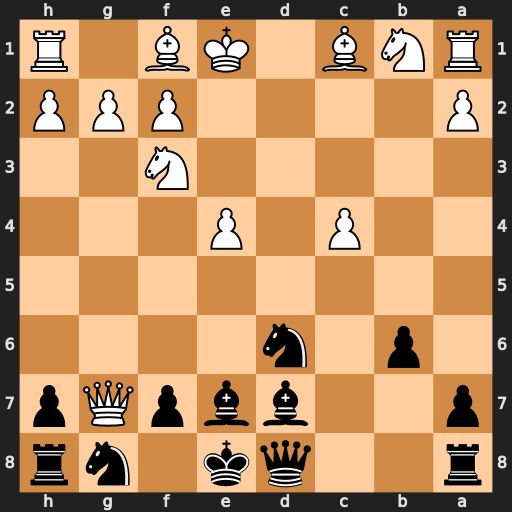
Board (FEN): r2qk1nr/p2bbpQp/1p1n4/8/2P1P3/5N2/P4PPP/RNB1KB1R
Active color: b
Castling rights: KQkq
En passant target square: -
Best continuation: Bf6 Bb2 Bxg7